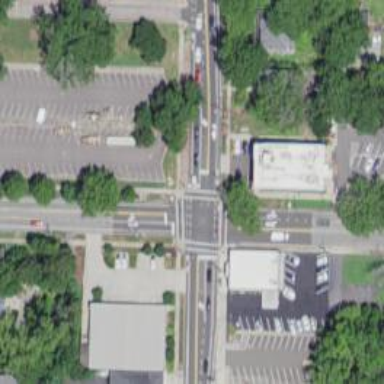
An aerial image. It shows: Controlled road crossing.